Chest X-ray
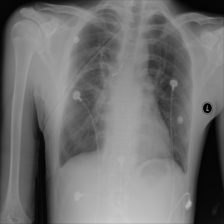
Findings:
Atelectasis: negative
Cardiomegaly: negative
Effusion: positive
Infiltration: negative
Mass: negative
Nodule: negative
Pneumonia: negative
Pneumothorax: positive
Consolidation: negative
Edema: negative
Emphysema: negative
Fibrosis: negative
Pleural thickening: negative
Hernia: negative